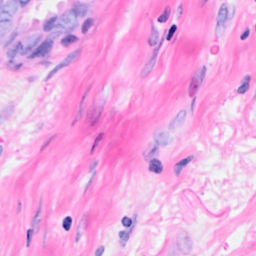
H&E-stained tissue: Breast